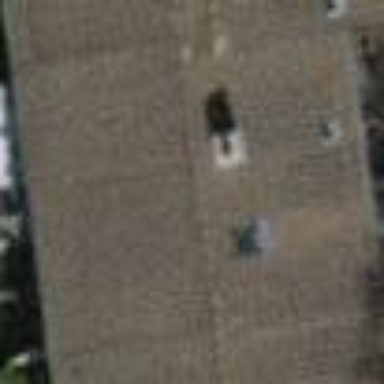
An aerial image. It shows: Building with tile roof.